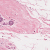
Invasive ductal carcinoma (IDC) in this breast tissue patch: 0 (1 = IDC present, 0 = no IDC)